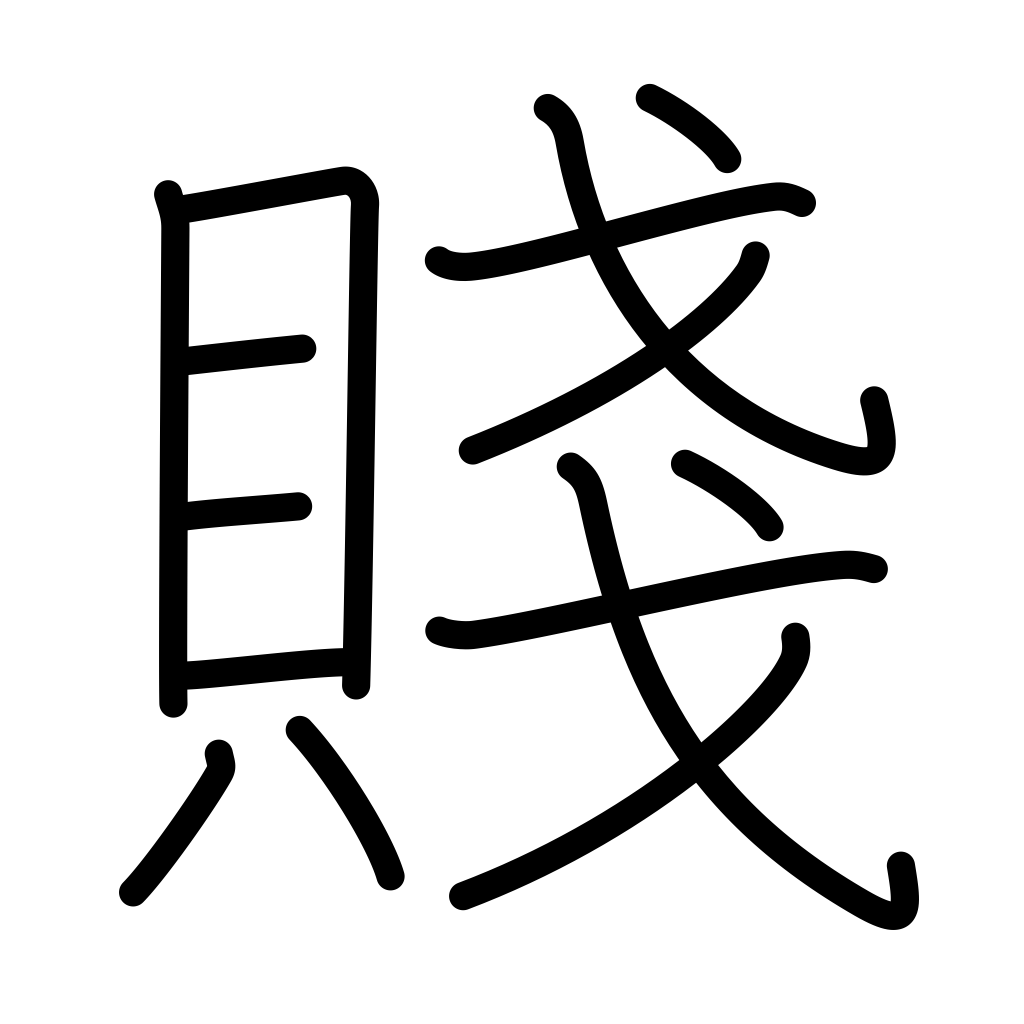
Meaning: despise, low-life, poverty